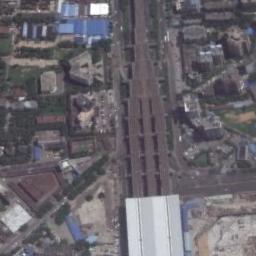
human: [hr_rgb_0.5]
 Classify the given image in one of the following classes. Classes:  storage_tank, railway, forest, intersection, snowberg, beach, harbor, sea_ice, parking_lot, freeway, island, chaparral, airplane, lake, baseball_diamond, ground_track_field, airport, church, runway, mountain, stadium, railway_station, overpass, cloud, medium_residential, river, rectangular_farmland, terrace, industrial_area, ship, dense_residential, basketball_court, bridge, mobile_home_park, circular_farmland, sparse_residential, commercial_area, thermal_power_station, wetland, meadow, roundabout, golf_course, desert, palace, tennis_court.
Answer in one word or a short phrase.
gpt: railway_station